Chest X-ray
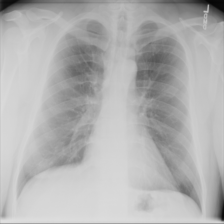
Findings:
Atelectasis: negative
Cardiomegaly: negative
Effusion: negative
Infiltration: negative
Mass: negative
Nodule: negative
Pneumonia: negative
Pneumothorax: negative
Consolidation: negative
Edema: negative
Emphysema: negative
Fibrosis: negative
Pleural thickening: negative
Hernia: negative